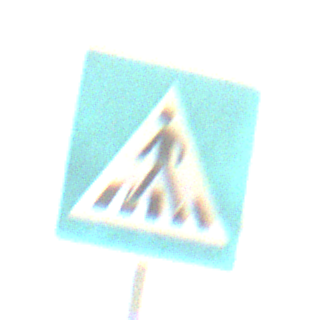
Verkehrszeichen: FussgaengerueberwegRechts
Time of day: Midday
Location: Outdoor (RoadRail)
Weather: PartlyCloudy
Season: NotSpecified
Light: Natural